Question: I am trying to create a visual studio package, specifically I want to create a new menu option in the items context menu. As this one:
<URL>
I already got the menu option display:

But now I want to configure the callback to create a file based on a template (custom visual studio template) like when we we click in Add > Class
But instead of use the class template, use one that I got created in my custom list. Avoiding the time to search the template in the list.
In the example that I follow to create the 'Add new service' buttom, in the first example is showed how to create a popup with:
'''
IVsUIShell uiShell = (IVsUIShell)GetService(typeof(SVsUIShell));
Guid clsid = Guid.Empty;
int result;
Microsoft.VisualStudio.ErrorHandler.ThrowOnFailure(uiShell.ShowMessageBox(
0,
ref clsid,
"NewService",
string.Format(CultureInfo.CurrentCulture, "Inside {0}.MenuItemCallback()", this.ToString()),
string.Empty,
0,
OLEMSGBUTTON.OLEMSGBUTTON_OK,
OLEMSGDEFBUTTON.OLEMSGDEFBUTTON_FIRST,
OLEMSGICON.OLEMSGICON_INFO,
0, // false
out result));
'''
I guess that there should be more services to use with this VSPackages, but I don't found a method like that in the referece: <URL>
Can you tell me from where I can found a method to perform this operation. Or how to archive my goal.
I am trying with this:
'''
var dte = (DTE)GetService(typeof(DTE));
dte.ItemOperations.NewFile(@"General\Text File", "file.txt","7651A701-06E5-11D1-8EBD-00A0C90F26EA");
'''
But i am getting this exception:
> An exception of type 'System.Runtime.InteropServices.COMException' occurred in NewService.dll but was not handled in user codeAdditional information: Invalid class string Exception from HRESULT: 0x800401F3 (CO_E_CLASSSTRING)
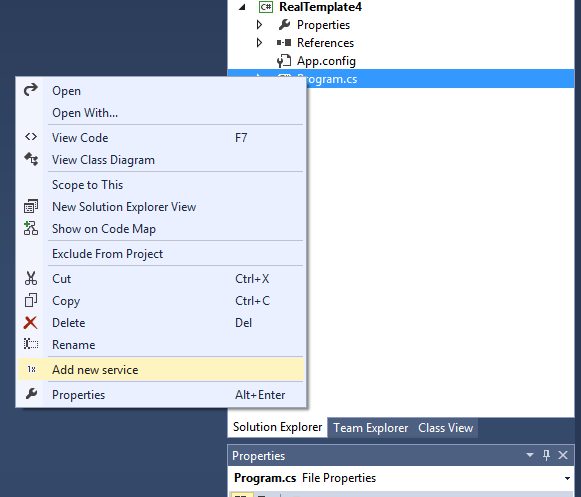
Answer: Solved!
I used the following piece of code:
'''
private void MenuItemCallback(object sender, EventArgs e)
{
var dte = (DTE)GetService(typeof(DTE)) as EnvDTE80.DTE2;
var template = @"C:\Users\JuanAntonio\Documents\Visual Studio 2013\Templates\ItemTemplates\MyTemplate.vstemplate";
dte.Solution.Projects.Item(1).ProjectItems.AddFromTemplate(template, "Template.cs");
}
'''